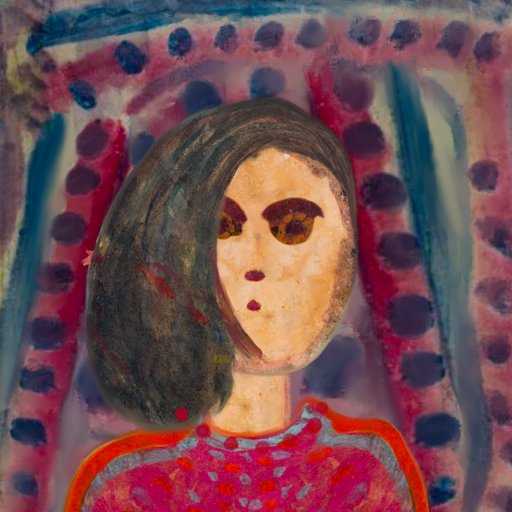
Background: HillGirl, Head And Neck Front: Childish, Face Front: Doll, Bust: Sisters, Hair Front: Gypsy_Mother, Head Accessory: Blank, Second Necklace: Blank, Necklace: Irani_3, Baby: Blank